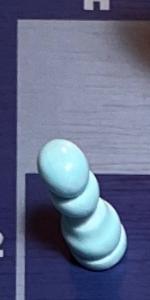
Label: Pawn_White